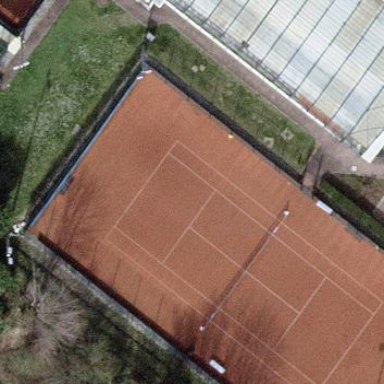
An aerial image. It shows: Tennis pitch with clay surface for leisure sports.